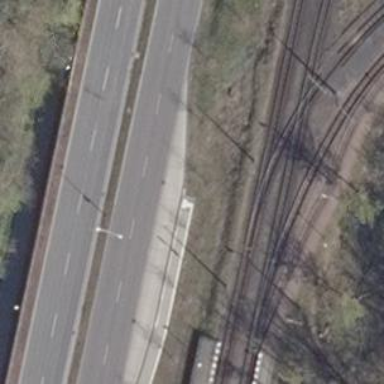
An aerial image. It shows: Railway switch with the turnout side on the right.